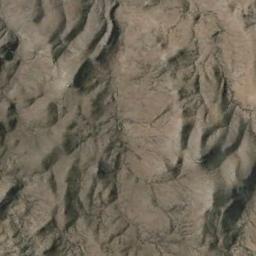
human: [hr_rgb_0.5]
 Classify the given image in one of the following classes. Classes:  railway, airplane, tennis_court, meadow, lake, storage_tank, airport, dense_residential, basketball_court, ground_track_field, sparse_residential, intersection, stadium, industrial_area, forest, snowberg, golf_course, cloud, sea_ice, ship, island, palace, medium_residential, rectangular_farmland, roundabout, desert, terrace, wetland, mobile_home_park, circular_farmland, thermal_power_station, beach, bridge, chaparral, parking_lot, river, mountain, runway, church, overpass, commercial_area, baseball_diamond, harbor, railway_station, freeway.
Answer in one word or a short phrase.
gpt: mountain